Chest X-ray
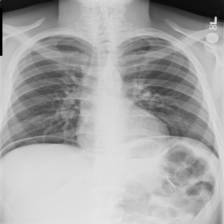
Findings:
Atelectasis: negative
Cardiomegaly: negative
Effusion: negative
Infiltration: negative
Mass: negative
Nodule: negative
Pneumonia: negative
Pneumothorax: negative
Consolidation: negative
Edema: negative
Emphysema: negative
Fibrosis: negative
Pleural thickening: negative
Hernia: negative